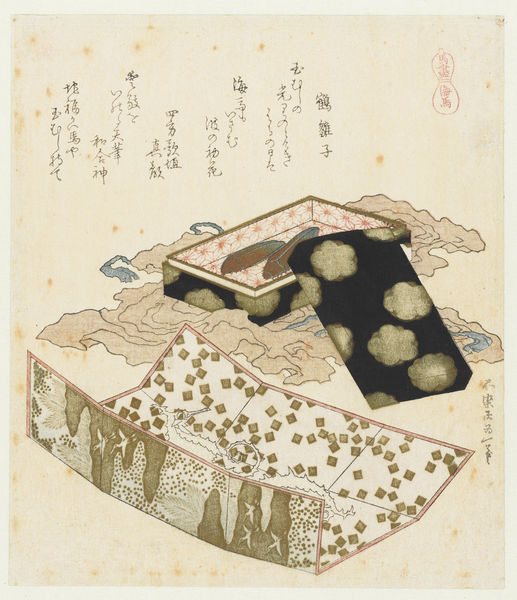
Titel: Seahorses and beetles: 'Seahorse' (Kaiba).
Künstler: Katsushika Hokusai
Standort: Amsterdam
Institution: Rijksmuseum
Schlagwörter: black, painting, flowers, japanese, pink, flower, stone, landscape, water, drawing, paper, birds, writing, leaves, shoes, box, map, chinese, wash, water color, stamp, script, open, text, cloths, diamond, flours, gulls, floweres